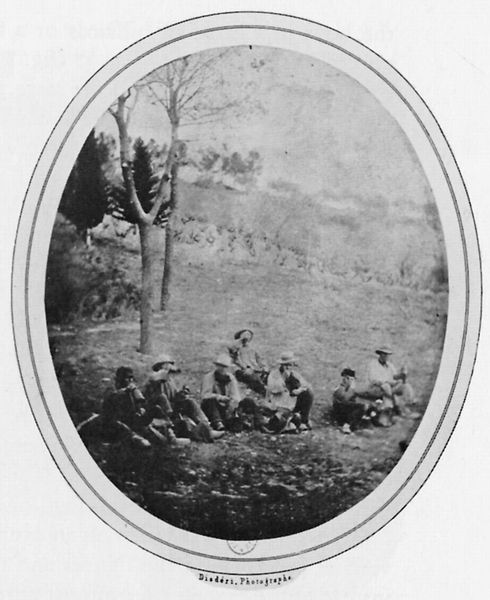
Titel: Das Frühstück der Bauern
Künstler: Andrè Adolphe Eugené Disdéri
Standort: Paris
Institution: Bibliothèque Nationale.
Schlagwörter: baum, blätter, gemälde, gruppe, himmel, mann, weiß, bäume, landschaft, menschen, sitzen, äste, grau, hut, hüte, männer, schwarz, gras, rasen, wiese, alt, trinken, mensch, rahmen, ast, feld, hügel, kalt, natur, busch, mantel, familie, kinder, oval, passpartout, rund, tondo, kopfbedeckung, schrift, ruhe, kauern, jungen, acker, hang, linien, herbst, ausflug, pause, picknick, rast, amerika, arbeiter, tannen, krieg, soldaten, essen, draussen, nadel, grass, foto, fotografie, photographie, nahrung, medaillon, feldarbeiter, hocken, schwarz weiss, reihe, stempel, tanne, gruppenbild, photo, diagonal, lanschaft, eisenbahn, sieben, menschengruppe, freien, erinnerung, fotographie, ausruhen, brotzeit, gabel, gabelung, zeile, andenken, dokumentation, erholung, verweilen, erschöpfung, cowboy, daguerrotypie, cowboys, manner, baumgabel, mittagspause, ruhezeit, western